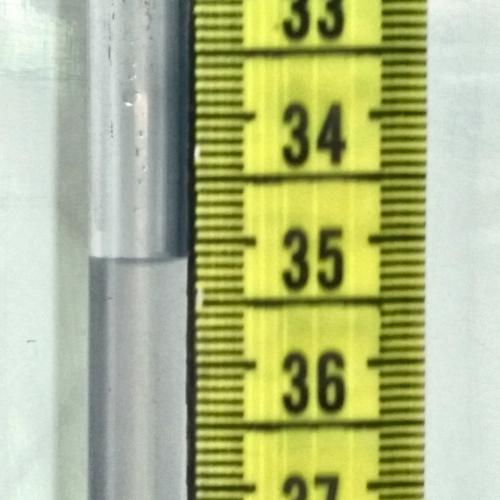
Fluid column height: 35.1 cm